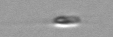
Label: flagellate_morphotype3